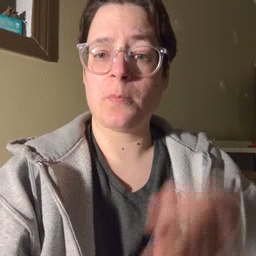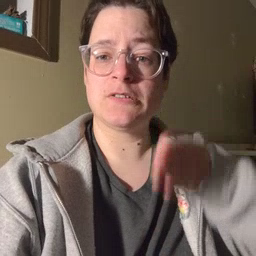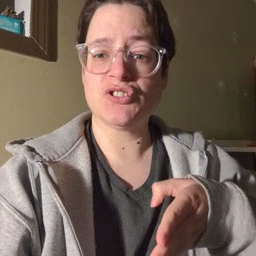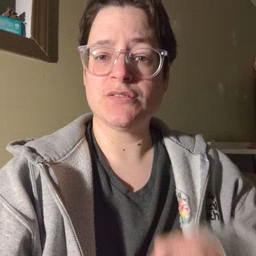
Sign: person